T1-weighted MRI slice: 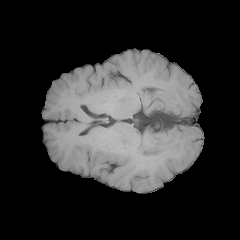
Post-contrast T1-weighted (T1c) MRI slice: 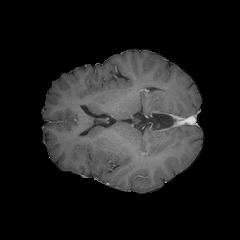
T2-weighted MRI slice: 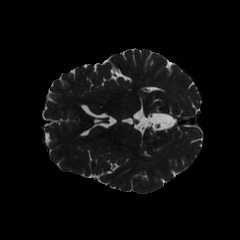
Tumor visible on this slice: no